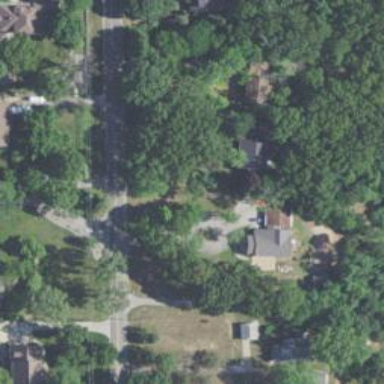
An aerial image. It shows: Driveway.